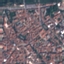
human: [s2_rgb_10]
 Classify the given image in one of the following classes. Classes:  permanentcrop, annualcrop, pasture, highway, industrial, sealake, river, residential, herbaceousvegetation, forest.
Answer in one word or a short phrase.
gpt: Residential